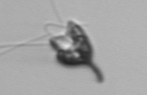
Label: Pyramimonas_longicauda